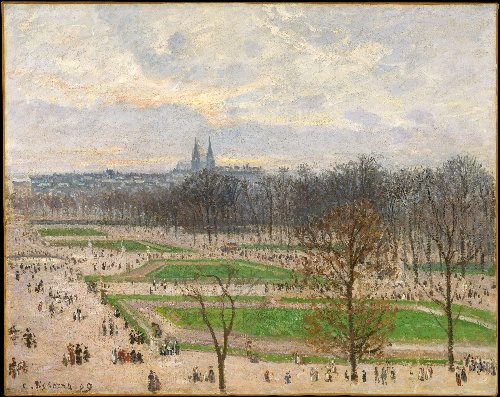
Title: The Garden of the Tuileries on a Winter Afternoon
Artist: Camille Pissarro
Artist bio: French, Charlotte Amalie, Saint Thomas 1830–1903 Paris
Date: 1899
Object type: Painting
Classification: Paintings
Medium: Oil on canvas
Dimensions: 29 x 36 1/4 in. (73.7 x 92.1 cm)
Department: European Paintings
Credit line: Gift of Katrin S. Vietor, in loving memory of Ernest G. Vietor, 1966
Accession year: 1966
Repository: Metropolitan Museum of Art, New York, NY
Tags: Paris|Cities|Gardens|Winter